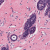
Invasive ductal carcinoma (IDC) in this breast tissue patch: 0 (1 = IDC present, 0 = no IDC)